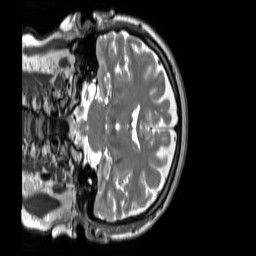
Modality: T2w
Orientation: coronal
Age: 47
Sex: female
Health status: ill
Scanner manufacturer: siemens
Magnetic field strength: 3 T
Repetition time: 2.8 s
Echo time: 0.326 s